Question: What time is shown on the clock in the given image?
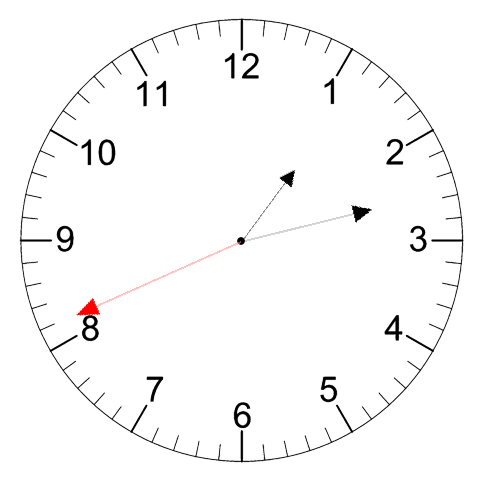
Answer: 01:12:41